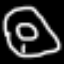
Label: donut